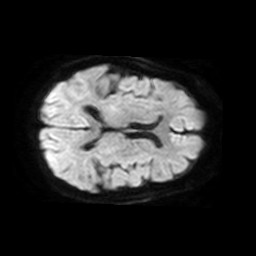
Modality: TRACE
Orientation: axial
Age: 76
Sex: female
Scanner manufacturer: philips
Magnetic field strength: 1.5 T
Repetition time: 4.824 s
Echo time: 0.07764 s